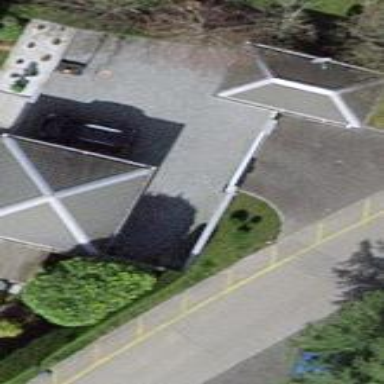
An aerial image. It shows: Garage building.